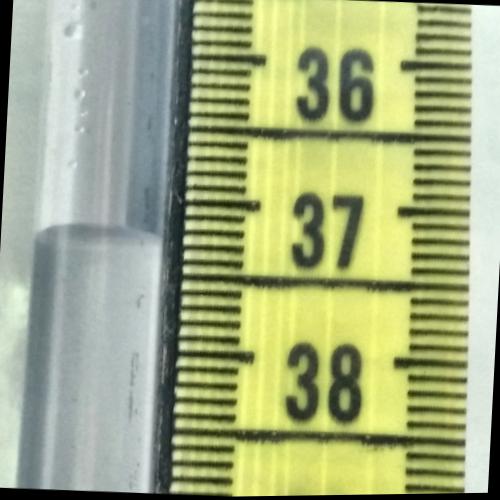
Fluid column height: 37.2 cm